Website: home-depot
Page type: billing-address
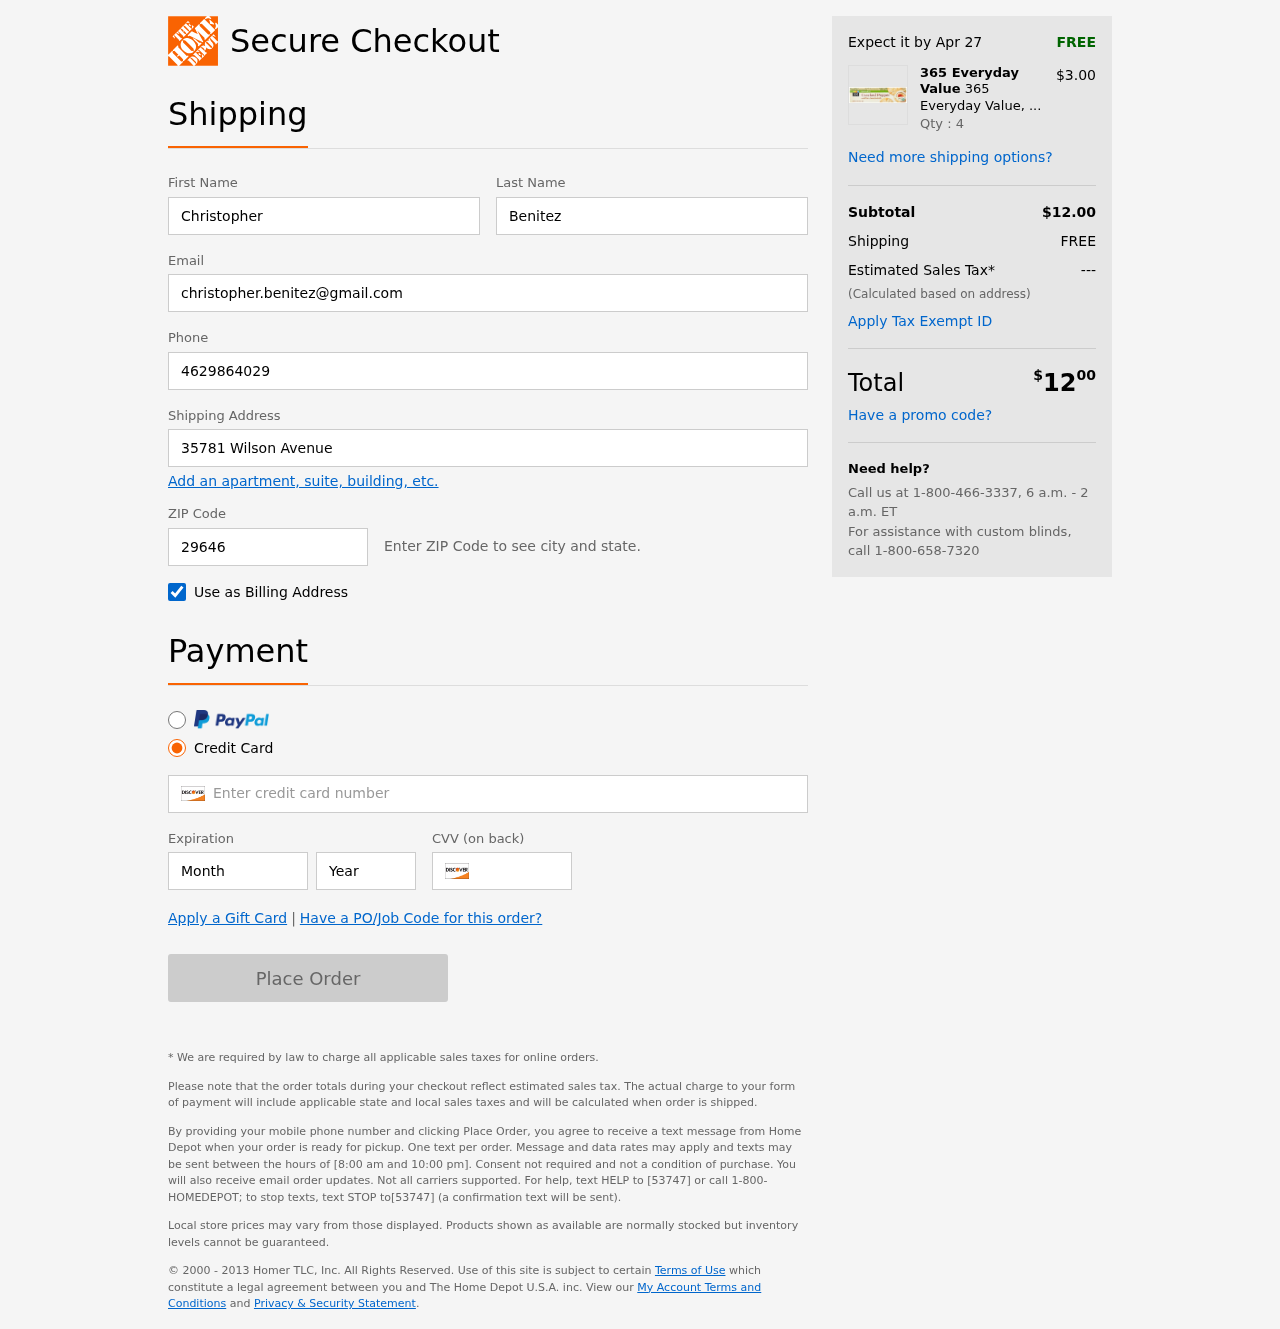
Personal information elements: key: PII_FIRSTNAME
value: Christopher
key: PII_LASTNAME
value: Benitez
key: PII_EMAIL
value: christopher.benitez@gmail.com
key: PII_PHONE
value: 4629864029
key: PII_STREET
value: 35781 Wilson Avenue
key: PII_POSTCODE
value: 29646
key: PII_CARD_NUMBER
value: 6011 8368 7074 9588
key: PII_CARD_EXPIRY_MONTH
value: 04
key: PII_CARD_CVV
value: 260
Product elements: key: PRODUCT1_BRAND
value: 365 Everyday Value
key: PRODUCT1_NAME
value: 365 Everyday Value, Organic Cracked Pepper Water Crackers, 4.4 oz
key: PRODUCT1_PRICE
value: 3
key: PRODUCT1_QUANTITY
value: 4
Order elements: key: ORDER_DELIVERY_DATE
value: Apr 27
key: ORDER_SUBTOTAL
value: $12.00
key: ORDER_SHIPPING_COST
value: FREE
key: ORDER_TAX
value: ---
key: ORDER_TOTAL2
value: $1200